Question: I'm trying to draw the following shape using OpenGL ES 1.1. And well, I'm stuck, I don't really know how to go about it.
My game currently uses Android's Canvas API, which isn't hardware accelerated, so I'm rewriting it with OpenGL ES. The Canvas class has a method called drawArc which makes drawing this shape very very easy; <URL>
Any advice/hints on doing the same with OpenGL ES?

Thank you for reading.
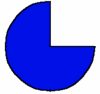
Answer: '''
void gltDrawArc(unsigned int const segments, float angle_start, float angle_stop)
{
int i;
float const angle_step = (angle_stop - angle_start)/segments;
GLfloat *arc_vertices;
arc_vertices = malloc(2*sizeof(GLfloat) * (segments+2));
arc_vertices[0] = arc_vertices[1] = 0.
for(i=0; i<segments+1; i++) {
arc_vertices[2 + 2*i ] = cos(angle_start + i*angle_step);
arc_vertices[2 + 2*i + 1] = sin(angle_start + i*angle_step);
}
glVertexPointer(2, GL_FLOAT, 0, arc_vertices);
glEnableClientState(GL_VERTEX_ARRAY);
glDrawArrays(GL_TRIANGLE_FAN, 0, segments+2);
free(arc_vertices);
}
'''